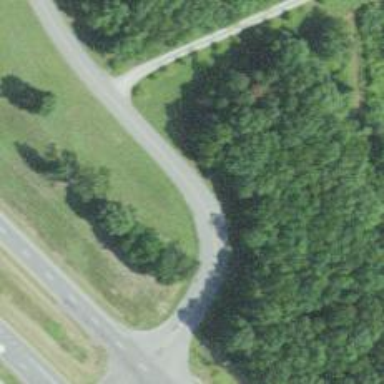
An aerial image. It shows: Tertiary road.